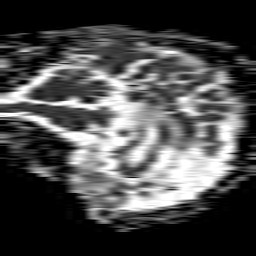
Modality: ADC
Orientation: sagittal
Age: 58
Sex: male
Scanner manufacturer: philips
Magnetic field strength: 1.5 T
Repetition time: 4.6 s
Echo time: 0.08941 s